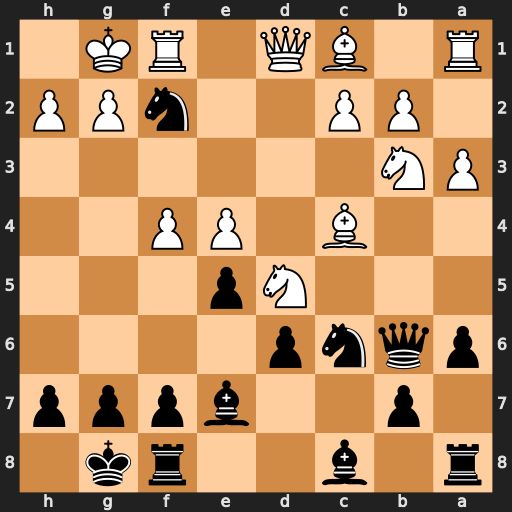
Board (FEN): r1b2rk1/1p2bppp/pqnp4/3Np3/2B1PP2/PN6/1PP2nPP/R1BQ1RK1
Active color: b
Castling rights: -
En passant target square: -
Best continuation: Nh3+ Kh1 Qg1+ Rxg1 Nf2#